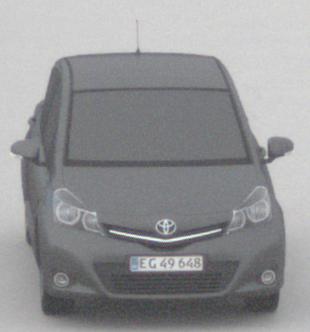
Make: Toyota
Model: Yaris 1.0
Detailed model: Yaris (XP9)
Model produced from: 2009/01
Model produced until: 2010/10
Doors: 3
Color: gray
Road condition: dry road
Daytime: morning or afternoon
Contrast: low contrast